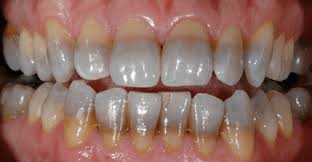
Condition: Tooth Discoloration